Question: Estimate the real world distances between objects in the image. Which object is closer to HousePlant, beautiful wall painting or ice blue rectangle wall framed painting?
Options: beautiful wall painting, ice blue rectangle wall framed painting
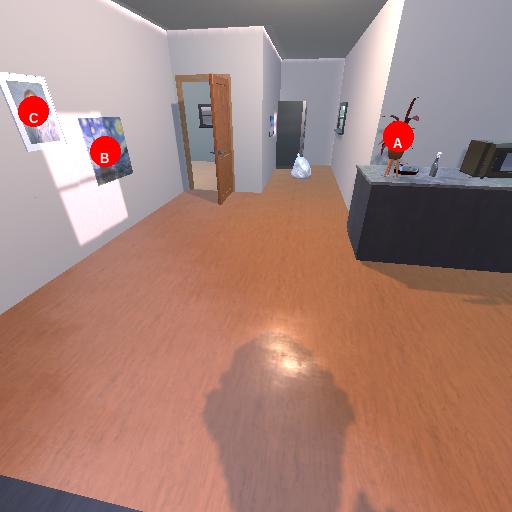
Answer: beautiful wall painting